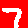
Digit: 7